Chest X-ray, PA view. Patient: 64 years old, sex M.
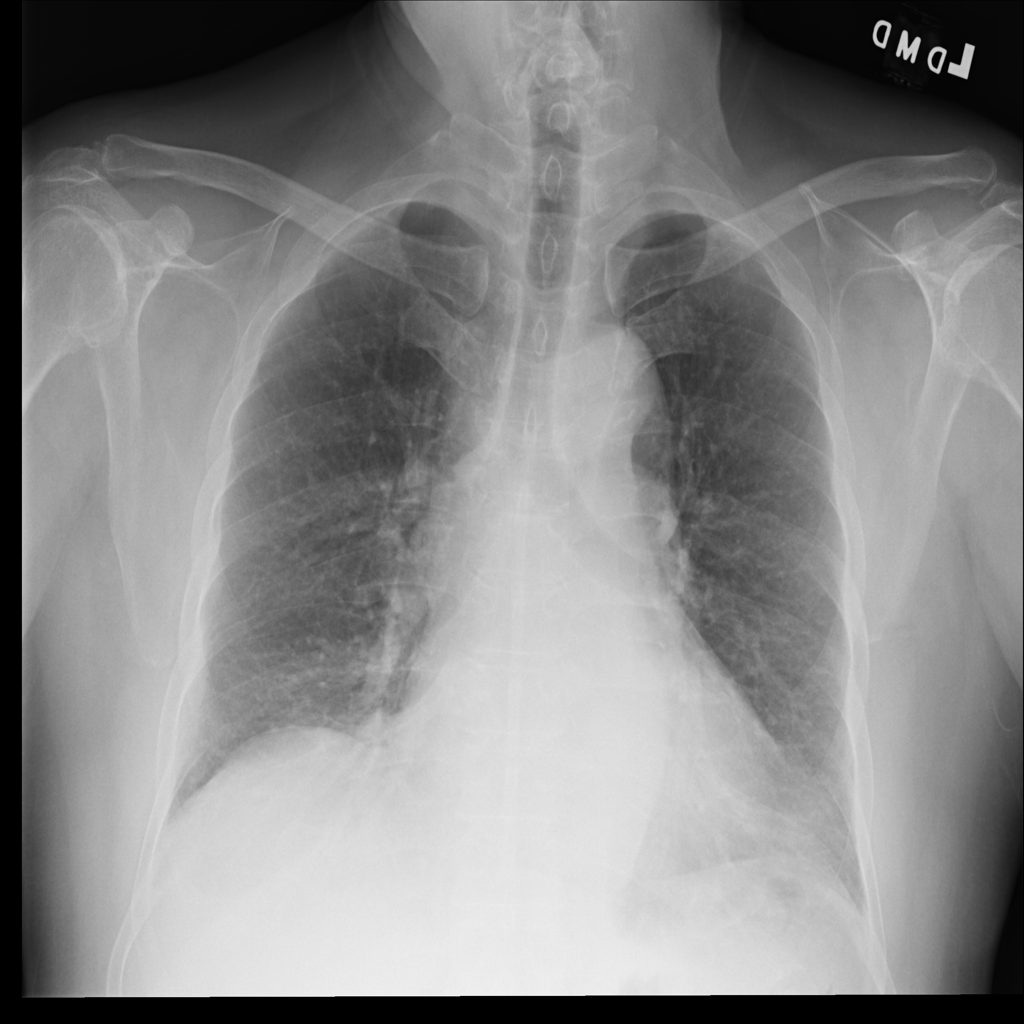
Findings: Atelectasis